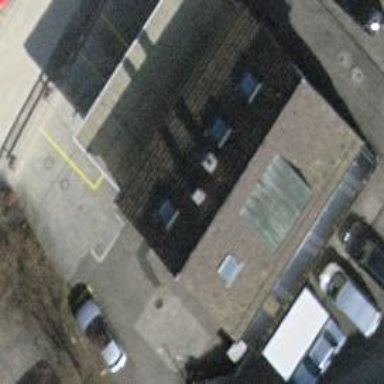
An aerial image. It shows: Car repair shop.